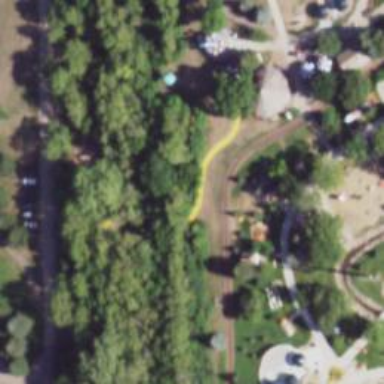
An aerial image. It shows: Miniature railway.